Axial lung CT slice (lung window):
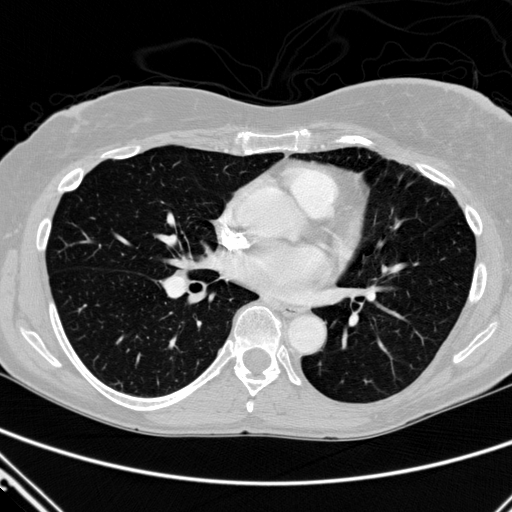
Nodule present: no